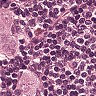
Metastatic tissue present: yes